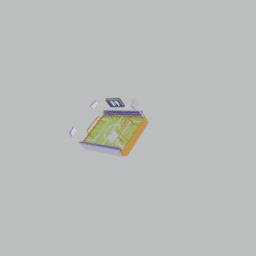
Label: decoration